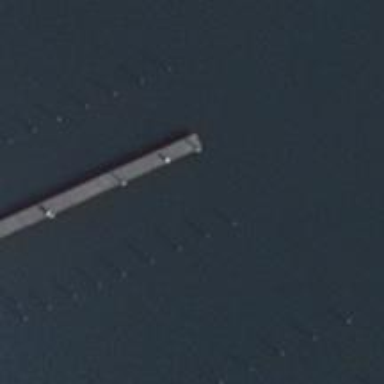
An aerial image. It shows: Man-made pier.